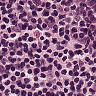
Metastatic tissue present: no